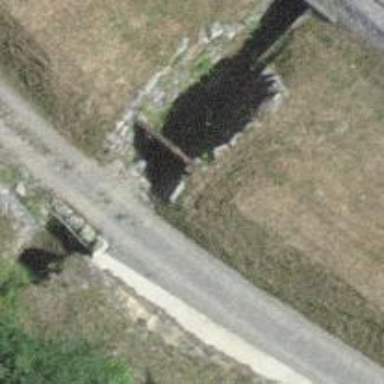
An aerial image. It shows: Culvert tunnel crossing ditch waterway.